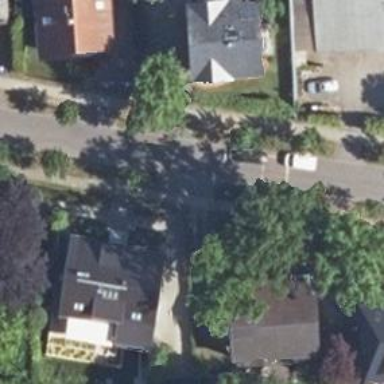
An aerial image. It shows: Traffic calming table.